Question: I have created a scrollview and an imageview is placed within it. I'd like on scroll for it to resize in the same fashion it is done in the image below but so far I've had little success.
In my attempts the image is resized on scroll but, there is space left over after the resize. How would you modify the below:
Image:

My Code so far:
'''
<ImageView
android:layout_gravity="center"
android:adjustViewBounds="true"
android:layout_width="601dp"
android:layout_height="250dp"
android:paddingTop="0dp"
android:paddingLeft="0dp"
android:paddingRight="0dp"
android:scaleType="fitXY"
android:id="@+id/contactPic"
android:src="@drawable/stock"
android:clickable="true"/>
'''
'''
@Override
public void onScrollChanged(ObservableScrollView scrollView, int x, int y, int oldx, int oldy) {
final ImageView contactPicture = (ImageView) findViewById(R.id.contactPic);
final RelativeLayout contactLayout = (RelativeLayout) findViewById(R.id.ContactRLayout);
if (scrollView == contactScrollView) {
View view = (View) scrollView.getChildAt(scrollView.getChildCount() - 1);
int distanceFromPageEnd = (view.getBottom() - (scrollView.getHeight() + scrollView.getScrollY()));
Log.e("onScrollChanged", "distance from bottom = " + String.valueOf(distanceFromPageEnd));
if (distanceFromPageEnd >= 1408)
{
contactPicture.getLayoutParams().height = (distanceFromPageEnd - 1408);
contactPicture.requestLayout();
}
}
'''
'''
public interface ScrollViewListener {
void onScrollChanged(ObservableScrollView scrollView, int x, int y, int oldx, int oldy);
}
'''
'''
public class ObservableScrollView extends ScrollView {
private ScrollViewListener scrollViewListener = null;
public ObservableScrollView(Context context) {
super(context);
}
public ObservableScrollView(Context context, AttributeSet attrs, int defStyle) {
super(context, attrs, defStyle);
}
public ObservableScrollView(Context context, AttributeSet attrs) {
super(context, attrs);
}
public void setScrollViewListener(ScrollViewListener scrollViewListener) {
this.scrollViewListener = scrollViewListener;
}
public void onOverScrolled(int scrollX, int scrollY, boolean clampedX, boolean clampedY) {
super.onOverScrolled(scrollX, scrollY, clampedX, clampedY);
}
@Override
protected void onScrollChanged(int x, int y, int oldx, int oldy) {
super.onScrollChanged(x, y, oldx, oldy);
if(scrollViewListener != null) {
scrollViewListener.onScrollChanged(this, x, y, oldx, oldy);
}
}
}
'''
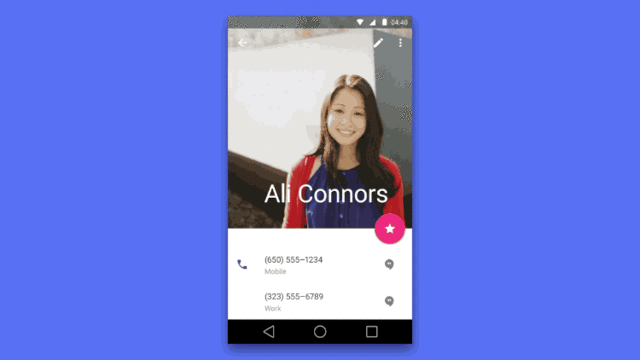
Answer: There is simple example below that shows how to achieve parallax effect.
First, put your 'ImageView' and other views into 'FrameLayout':
'''
<ScrollView xmlns:android="http://schemas.android.com/apk/res/android"
android:id="@+id/scrollView"
android:layout_width="match_parent"
android:layout_height="match_parent">
<FrameLayout
android:id="@+id/flWrapper"
android:layout_width="match_parent"
android:layout_height="wrap_content">
<ImageView
android:id="@+id/contactPic"
android:layout_width="match_parent"
android:layout_height="@dimen/contact_photo_height"
android:scaleType="centerCrop"
android:src="@drawable/stock" />
<LinearLayout
android:layout_width="match_parent"
android:layout_height="wrap_content"
android:layout_marginTop="@dimen/contact_photo_height">
<!-- Other Views -->
</LinearLayout>
</FrameLayout>
</ScrollView>
'''
'LinearLayout''s top margin is equal to the 'ImageViews''s height ('@dimen/contact_photo_height' in our example).
Then we should listen scroll position of the 'ScrollView' and change the position of 'ImageView':
'''
@Override
protected void onCreate(Bundle savedInstanceState) {
<...>
mScrollView = (ScrollView) findViewById(R.id.scrollView);
mPhotoIV = (ImageView) findViewById(R.id.contactPic);
mWrapperFL = (FrameLayout) findViewById(R.id.flWrapper);
mScrollView.getViewTreeObserver().addOnScrollChangedListener(new ScrollPositionObserver());
<...>
}
private class ScrollPositionObserver implements ViewTreeObserver.OnScrollChangedListener {
private int mImageViewHeight;
public ScrollPositionObserver() {
mImageViewHeight = getResources().getDimensionPixelSize(R.dimen.contact_photo_height);
}
@Override
public void onScrollChanged() {
int scrollY = Math.min(Math.max(mScrollView.getScrollY(), 0), mImageViewHeight);
// changing position of ImageView
mPhotoIV.setTranslationY(scrollY / 2);
// alpha you could set to ActionBar background
float alpha = scrollY / (float) mImageViewHeight;
}
}
'''